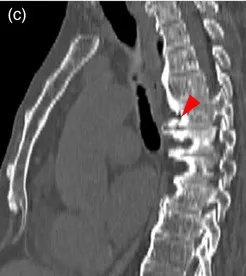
(c) Sagittal section of a plain CT image obtained at another hospital 8 years ago: The vertebral osteophyte (red arrowhead) appears smaller in size.
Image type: radiology (ct)